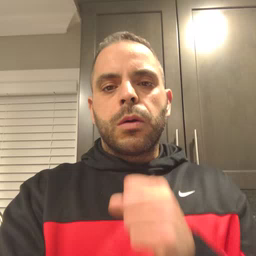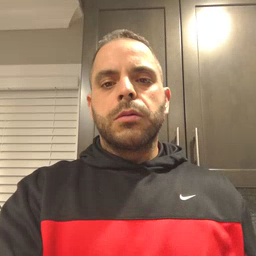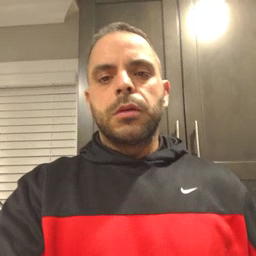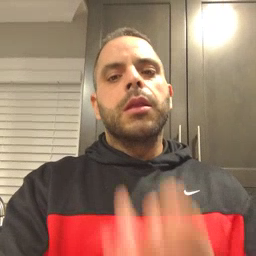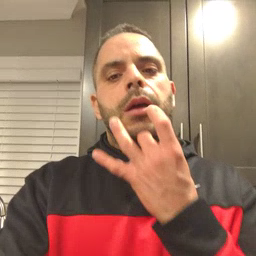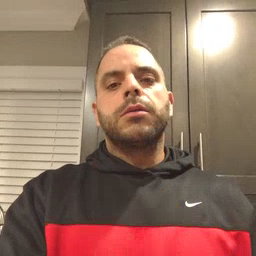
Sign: lamp